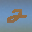
Label: 2